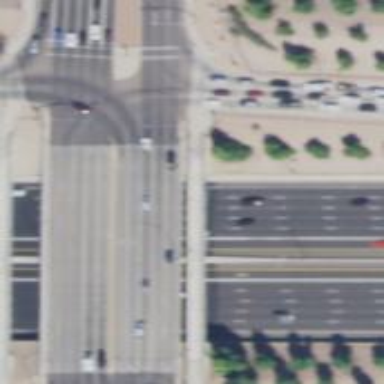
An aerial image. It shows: Secondary road crossing bridge.